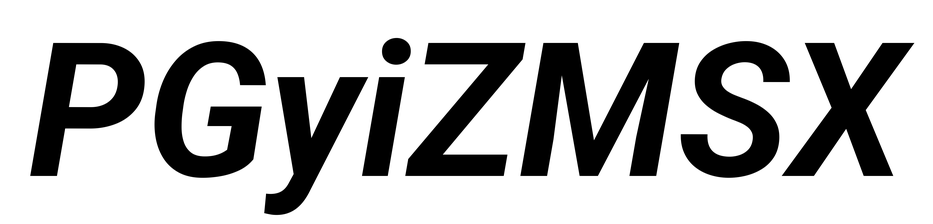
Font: Roboto-Italic_Bold_Italic